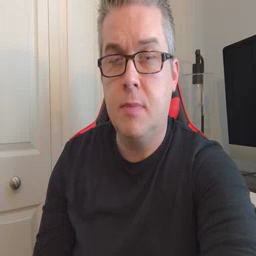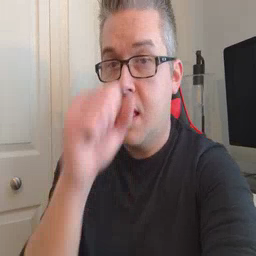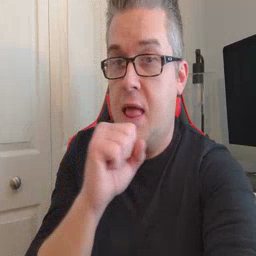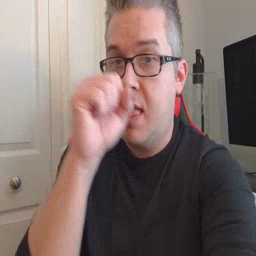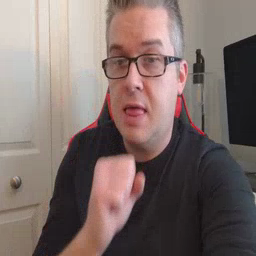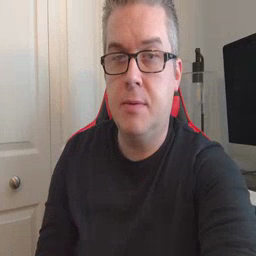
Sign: icecream